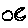
Label: moon